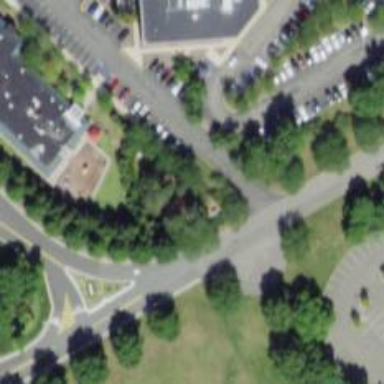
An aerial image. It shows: Turning circle on the road.